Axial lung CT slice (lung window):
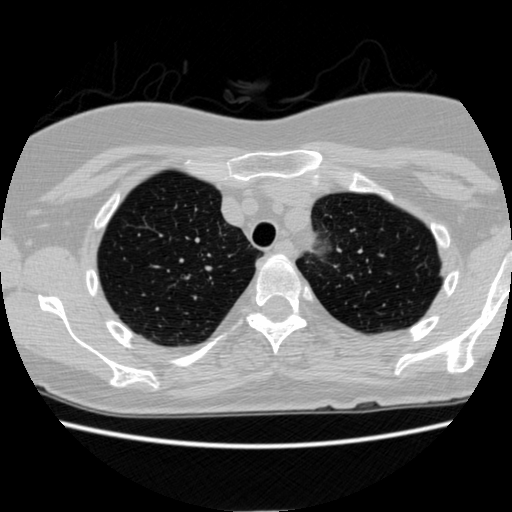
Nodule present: no